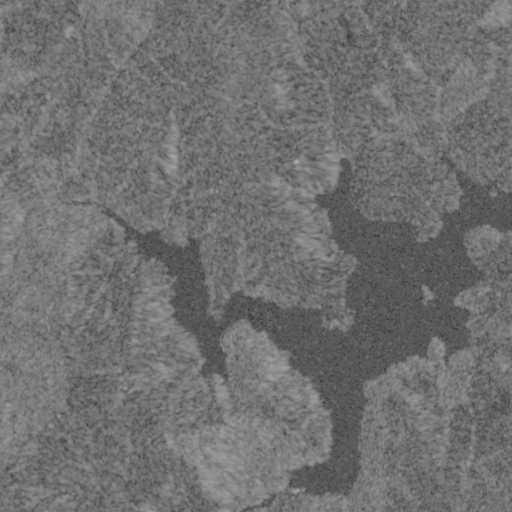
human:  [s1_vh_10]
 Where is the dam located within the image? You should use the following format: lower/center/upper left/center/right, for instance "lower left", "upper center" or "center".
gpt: The dam is located in the lower center of the image.
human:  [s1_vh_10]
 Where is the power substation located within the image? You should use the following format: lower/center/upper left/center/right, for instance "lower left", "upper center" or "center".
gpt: The power substation is located in the lower center of the image.
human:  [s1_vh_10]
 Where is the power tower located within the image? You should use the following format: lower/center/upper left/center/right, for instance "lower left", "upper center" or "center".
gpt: There is no power tower in the image.

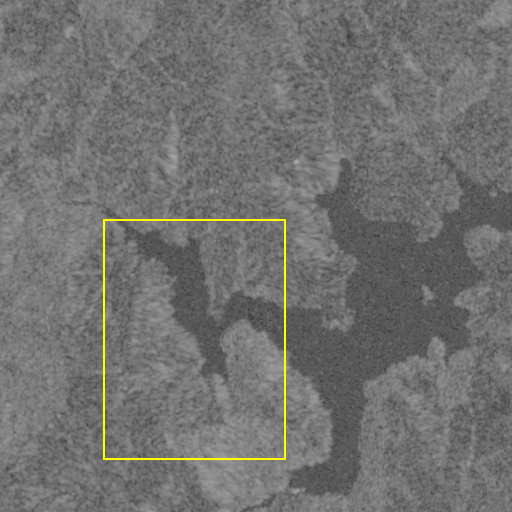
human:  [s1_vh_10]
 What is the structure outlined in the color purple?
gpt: There is no purple outline.
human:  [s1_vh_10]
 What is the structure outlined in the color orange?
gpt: There is no structure outlined in orange.